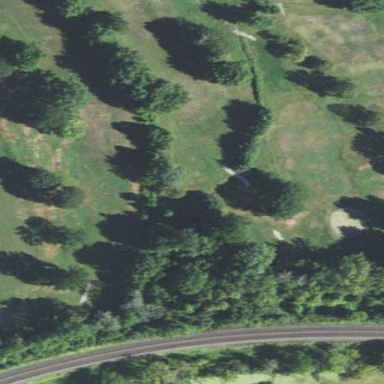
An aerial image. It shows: Well-maintained grassy golf fairway for the sport of golf.